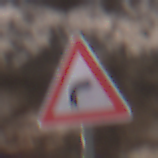
Verkehrszeichen: KurveRechts
Umgebung: Outdoor, Urban
Tageszeit: Midday
Wetter: PartlyCloudy
Licht: Natural
Jahreszeit: NotSpecified
Kontrast: MediumContrast